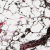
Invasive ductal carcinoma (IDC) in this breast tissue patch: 0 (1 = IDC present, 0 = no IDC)